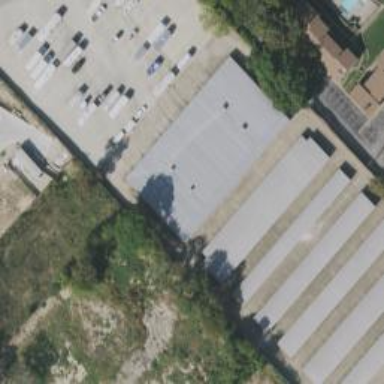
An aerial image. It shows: Warehouse building.